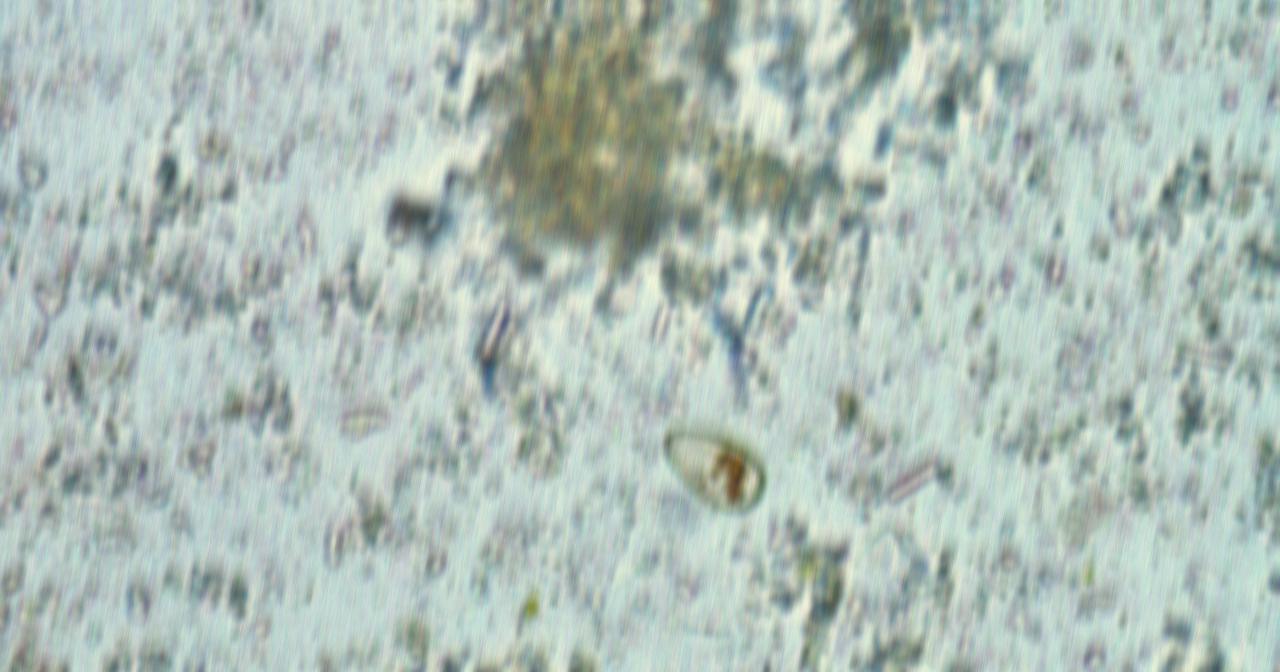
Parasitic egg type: Opisthorchis viverrine